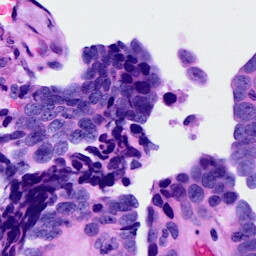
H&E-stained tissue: Ovarian